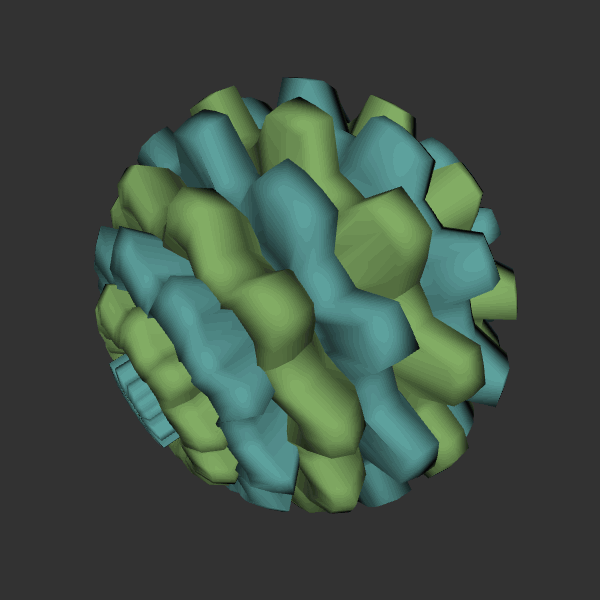
Background: dark